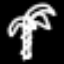
Label: palm tree